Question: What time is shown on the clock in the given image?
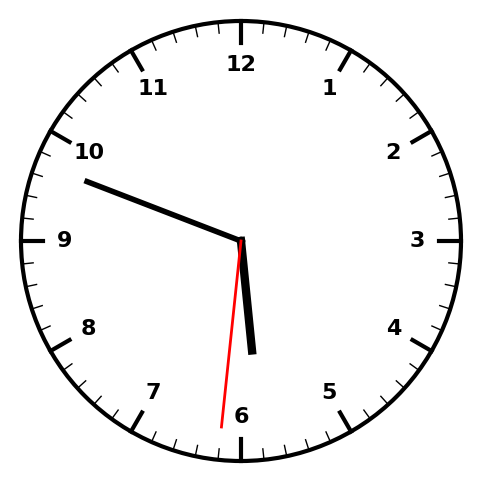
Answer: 05:48:31